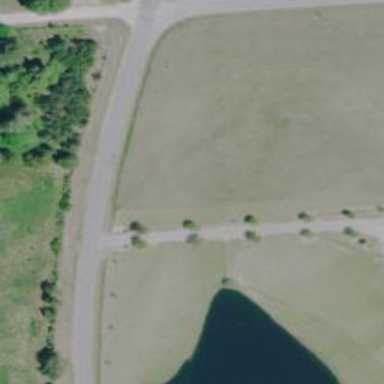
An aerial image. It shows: Driveway leading to service road.